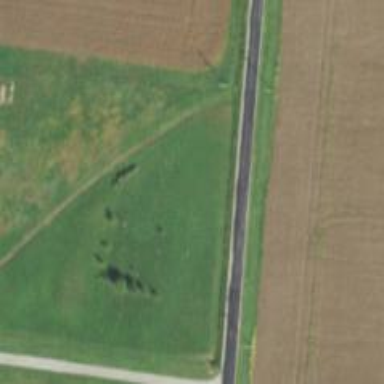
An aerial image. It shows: Unclassified road.